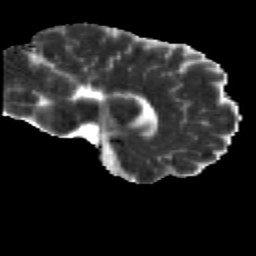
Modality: MD
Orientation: sagittal
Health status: healthy
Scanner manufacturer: siemens
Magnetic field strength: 3 T
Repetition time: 12 s
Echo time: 0.092 s